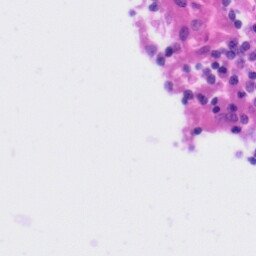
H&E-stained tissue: Tonsil